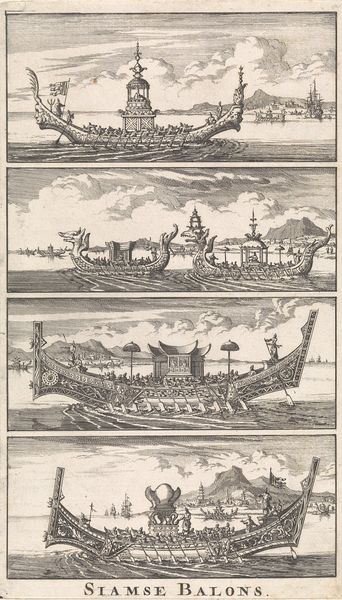
Titel: Verschillende versierde Siamese vaartuigen
Künstler: Jan Luyken
Standort: Amsterdam
Institution: Rijksmuseum
Schlagwörter: gravure, dragon, asiatique, bateau, siamse balons